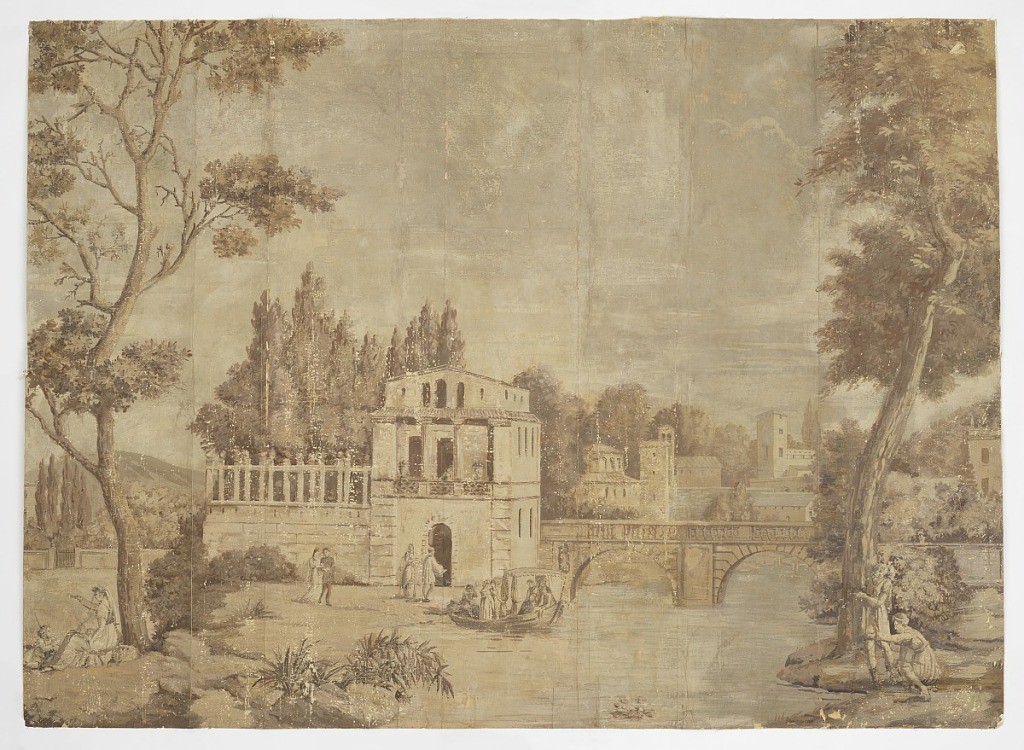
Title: "Vues d'Italie" [Bay of Naples]
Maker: Dufour et Leroy
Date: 1815–20
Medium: Block-printed on handmade paper
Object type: Scenic
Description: In sepia tones. Scene of a village along a waterway, A small boat with passengers on the water, a small bridge crosses the water. Two figures playing in front of large tree.